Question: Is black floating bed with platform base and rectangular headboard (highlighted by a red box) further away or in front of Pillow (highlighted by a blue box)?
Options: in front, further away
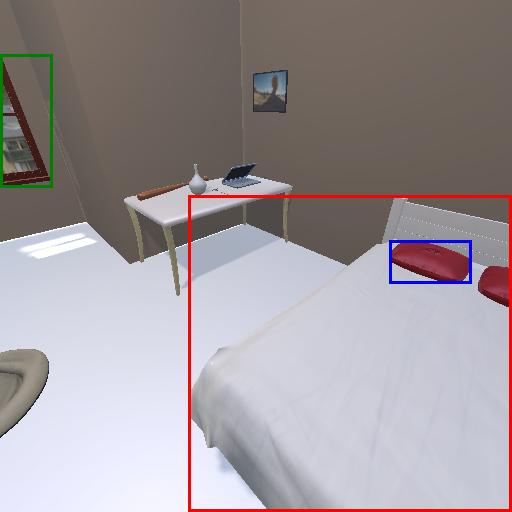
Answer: in front